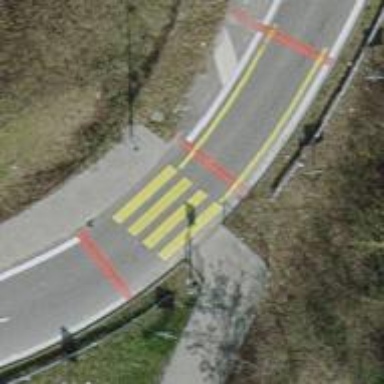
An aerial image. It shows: Uncontrolled zebra crossing on the road.